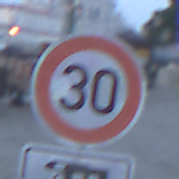
Verkehrszeichen: Geschwindigkeit30
Zusatzzeichen unten: HinweisDurchSinnbild23
Umgebung: Outdoor, Urban
Tageszeit: Dawn
Wetter: Clear
Licht: Natural
Jahreszeit: NotSpecified
Kontrast: LowContrast